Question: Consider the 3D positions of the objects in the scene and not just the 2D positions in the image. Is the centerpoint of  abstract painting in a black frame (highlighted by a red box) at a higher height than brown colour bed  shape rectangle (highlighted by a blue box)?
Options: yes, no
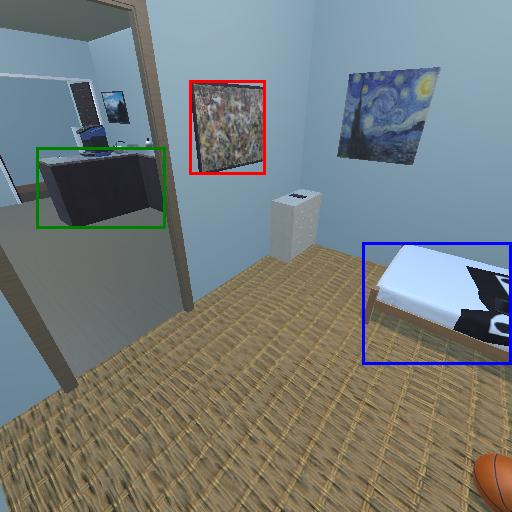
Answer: yes